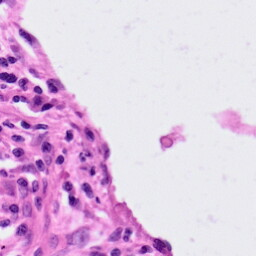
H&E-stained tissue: Lung